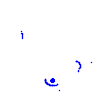
Particle: electron